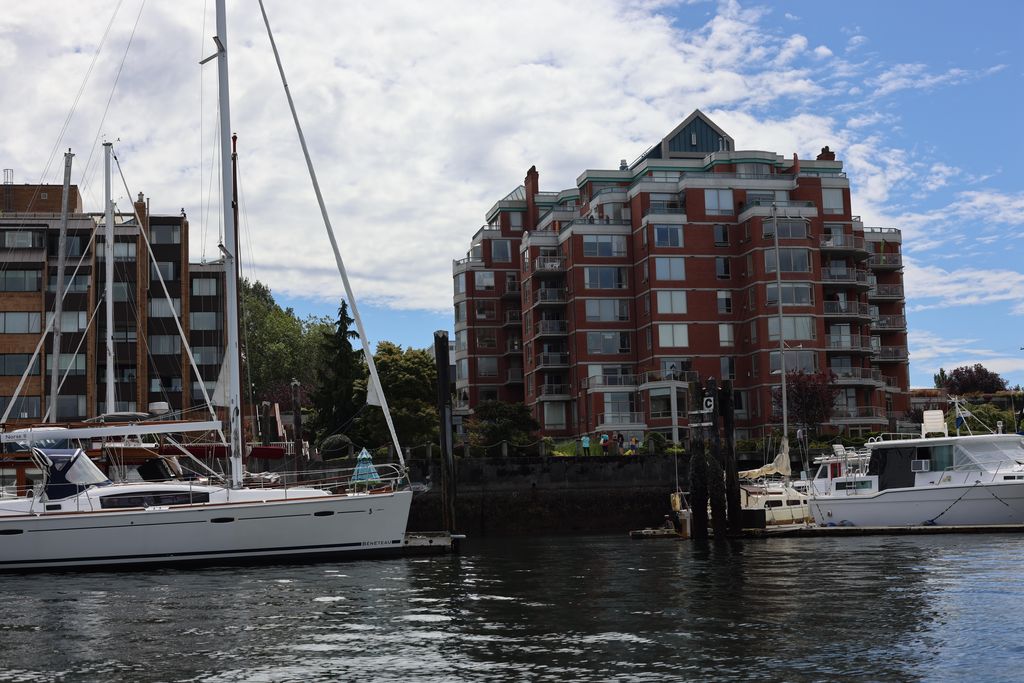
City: victoria